Field crop: maize
Growth stage: 2
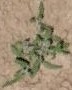
Species: atriplex